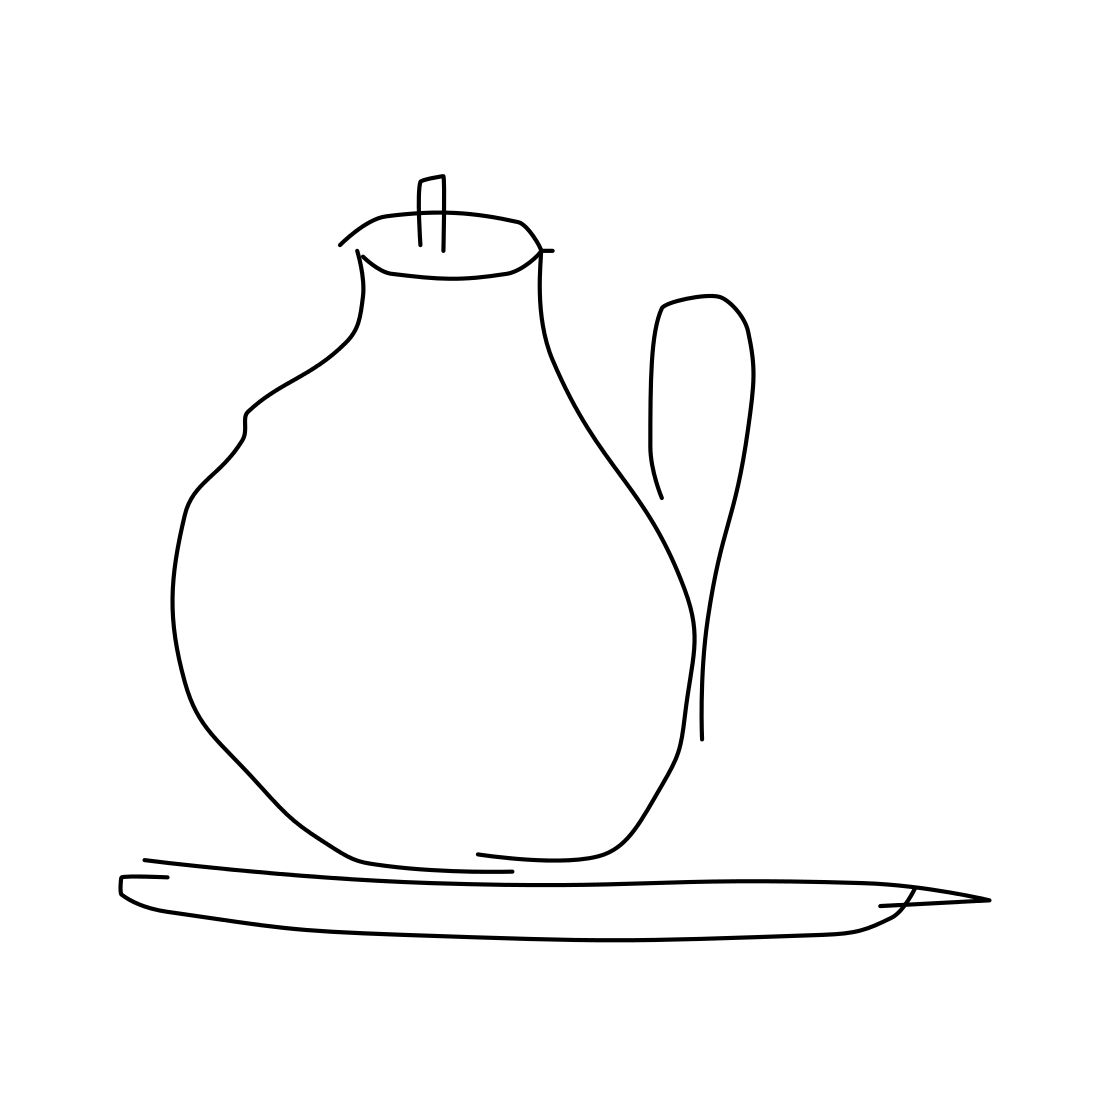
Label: teapot